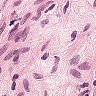
Metastatic tissue present: no